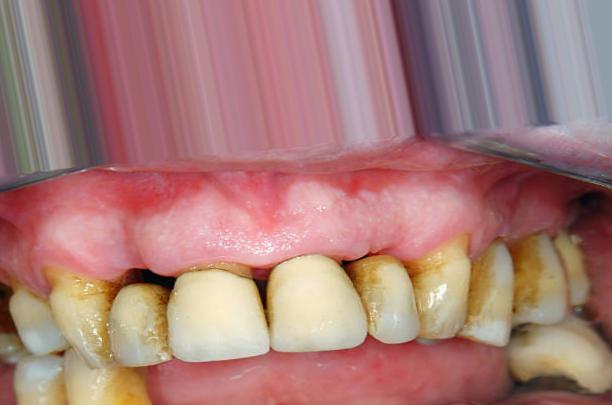
Condition: Tooth Discoloration